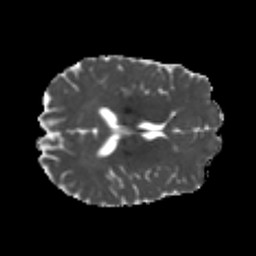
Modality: MD
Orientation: axial
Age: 20
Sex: male
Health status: healthy
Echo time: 0.074 s